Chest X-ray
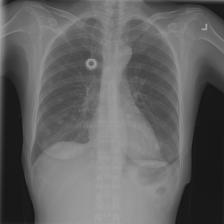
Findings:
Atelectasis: negative
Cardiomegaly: negative
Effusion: negative
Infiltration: negative
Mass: negative
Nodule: positive
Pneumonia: negative
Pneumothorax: negative
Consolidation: negative
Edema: negative
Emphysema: negative
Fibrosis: negative
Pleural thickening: negative
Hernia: negative